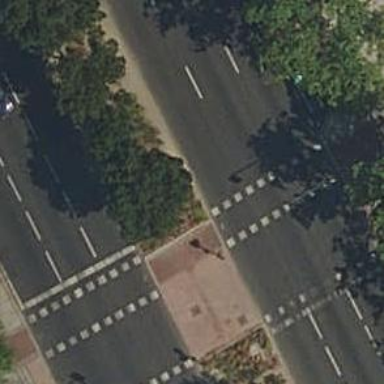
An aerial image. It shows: Cycleway.